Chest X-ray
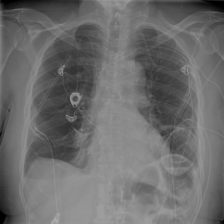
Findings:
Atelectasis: negative
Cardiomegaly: negative
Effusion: negative
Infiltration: negative
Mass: negative
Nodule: negative
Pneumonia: negative
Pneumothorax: negative
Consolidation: negative
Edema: negative
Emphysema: negative
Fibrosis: negative
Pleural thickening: negative
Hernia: negative